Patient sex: F
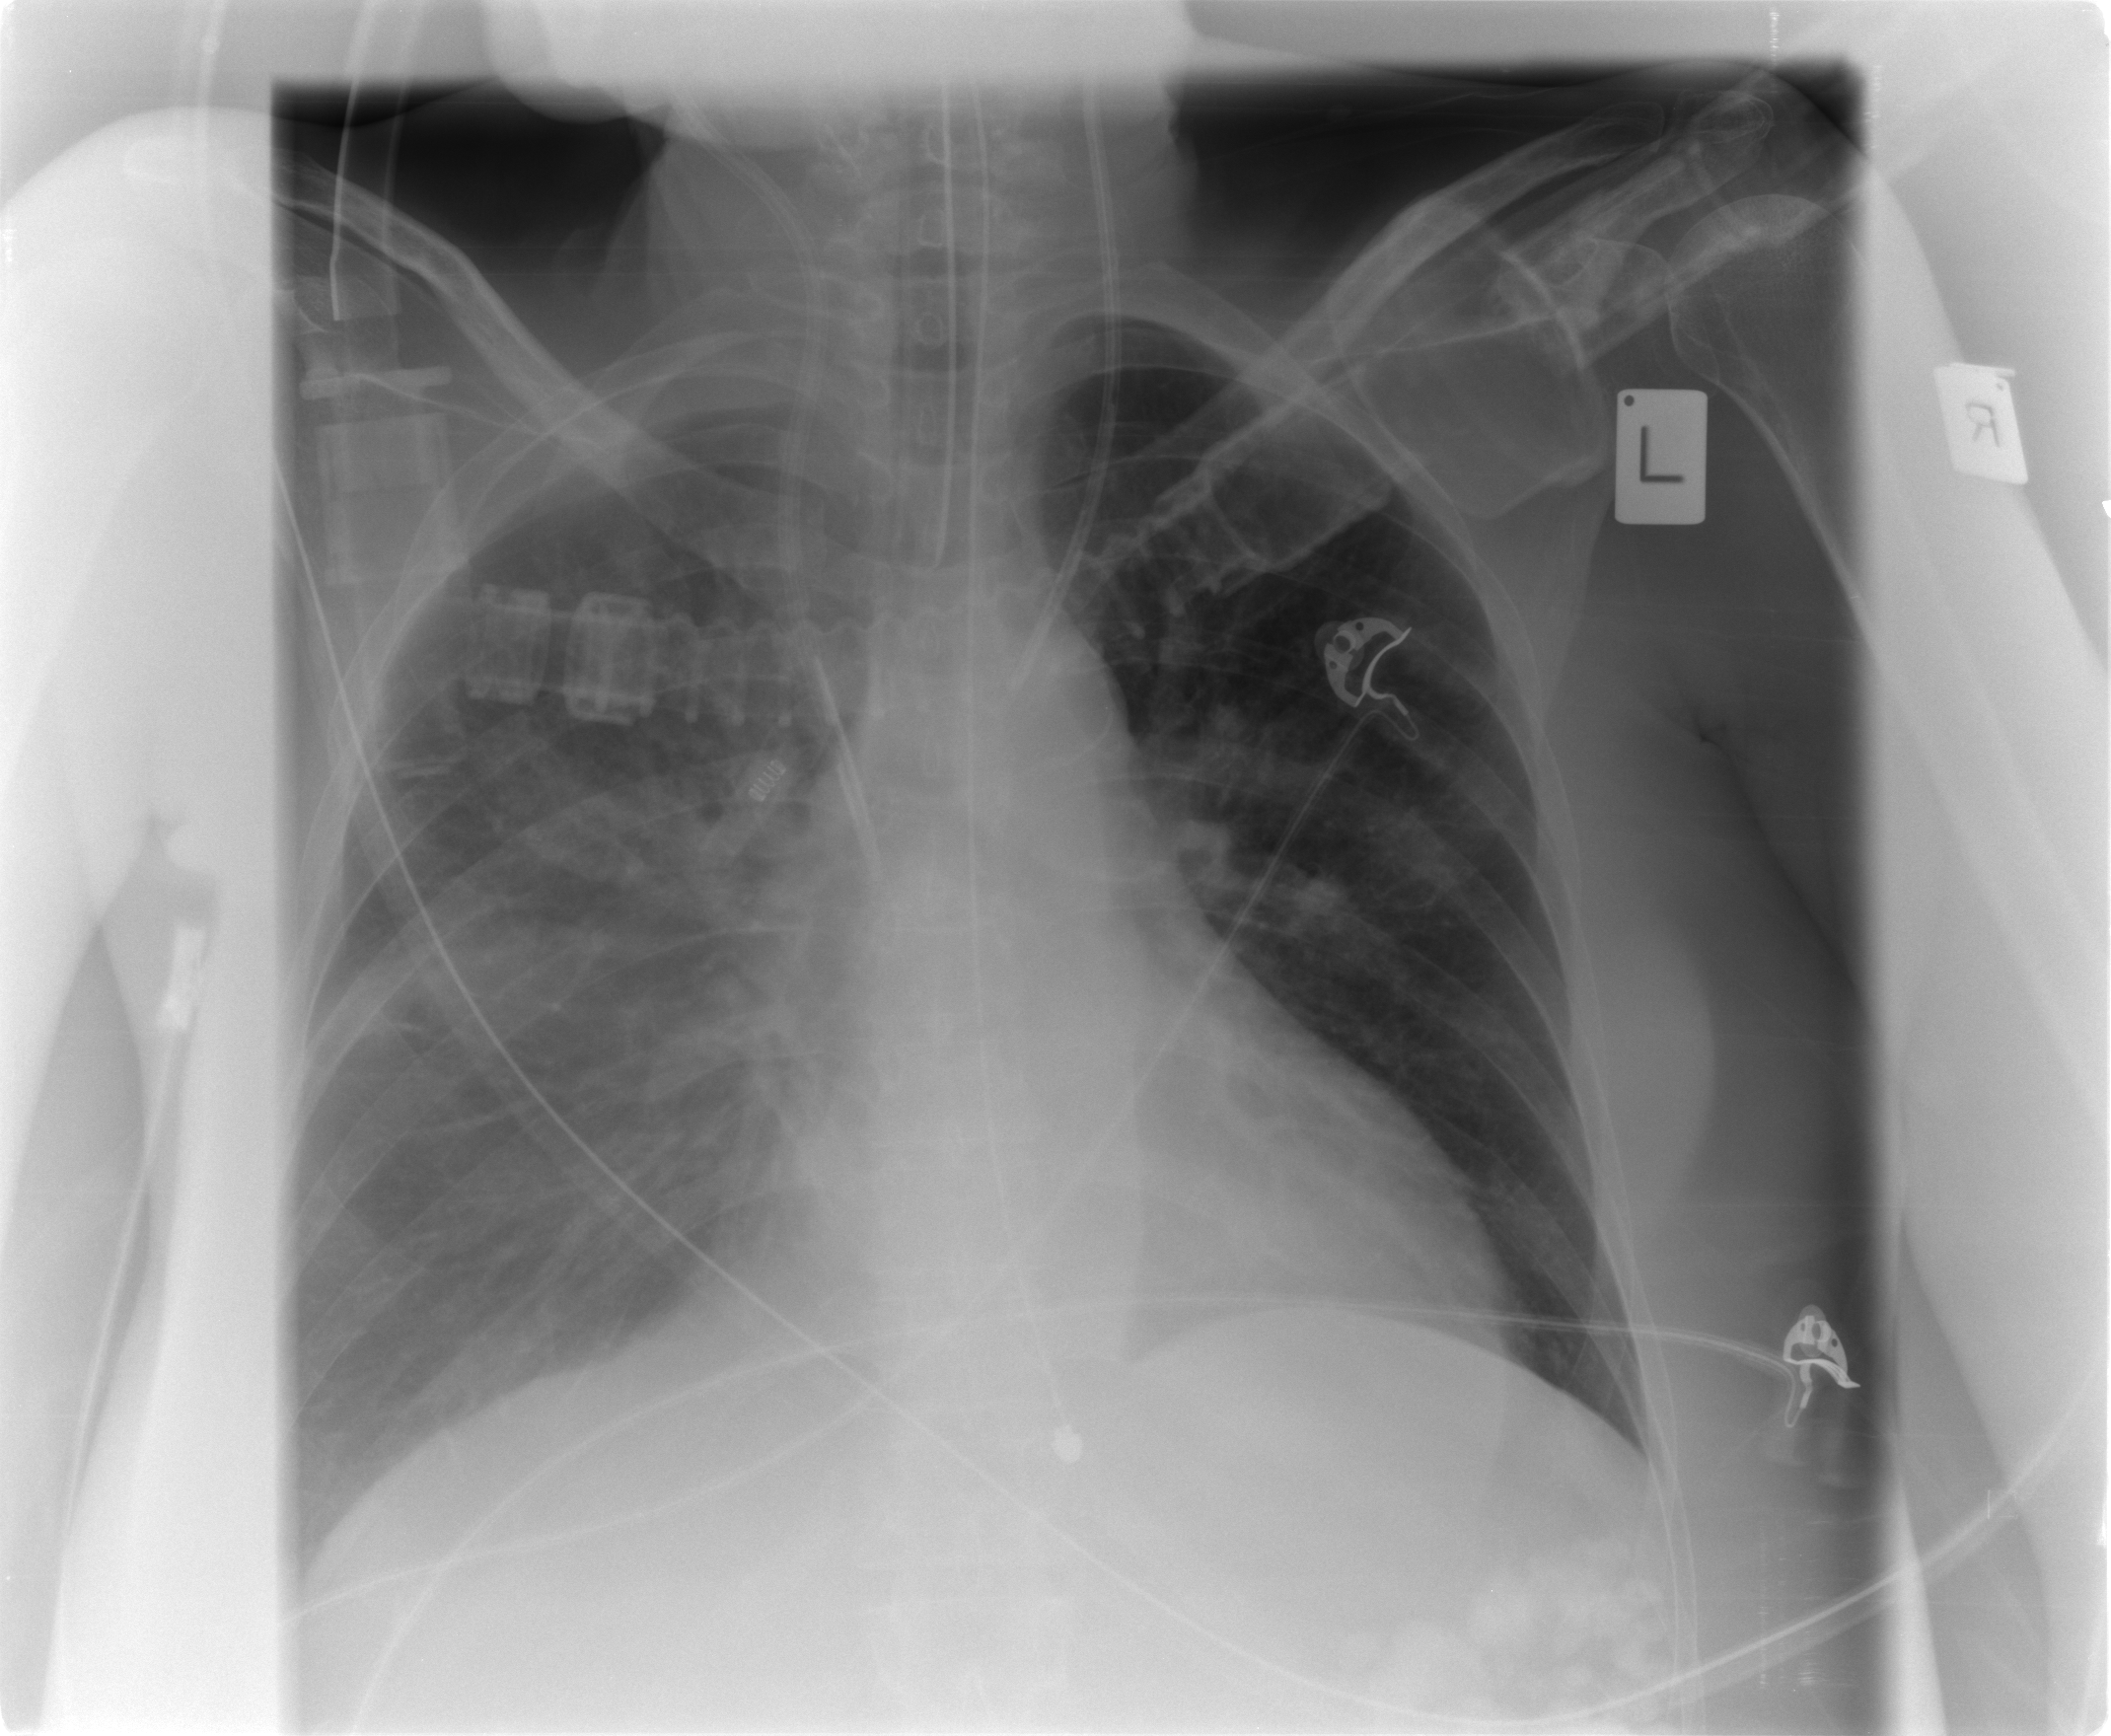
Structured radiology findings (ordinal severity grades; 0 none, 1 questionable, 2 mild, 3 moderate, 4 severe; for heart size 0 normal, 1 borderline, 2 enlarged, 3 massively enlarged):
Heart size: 0
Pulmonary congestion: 2
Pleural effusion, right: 3
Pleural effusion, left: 2
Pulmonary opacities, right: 3
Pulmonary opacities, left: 2
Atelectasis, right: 3
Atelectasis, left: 2